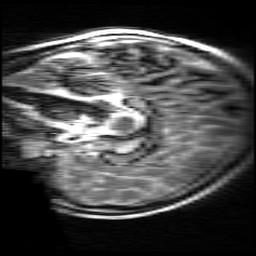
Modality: MP2RAGE
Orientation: sagittal
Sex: female
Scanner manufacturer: siemens
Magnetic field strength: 3 T
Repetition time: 5 s
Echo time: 0.00355 s